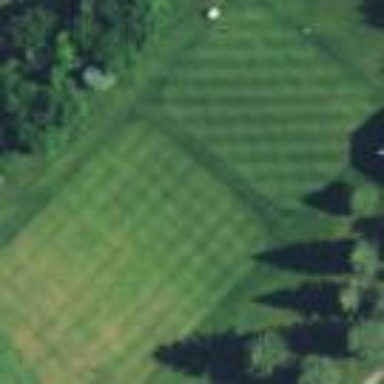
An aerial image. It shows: Golf tee.